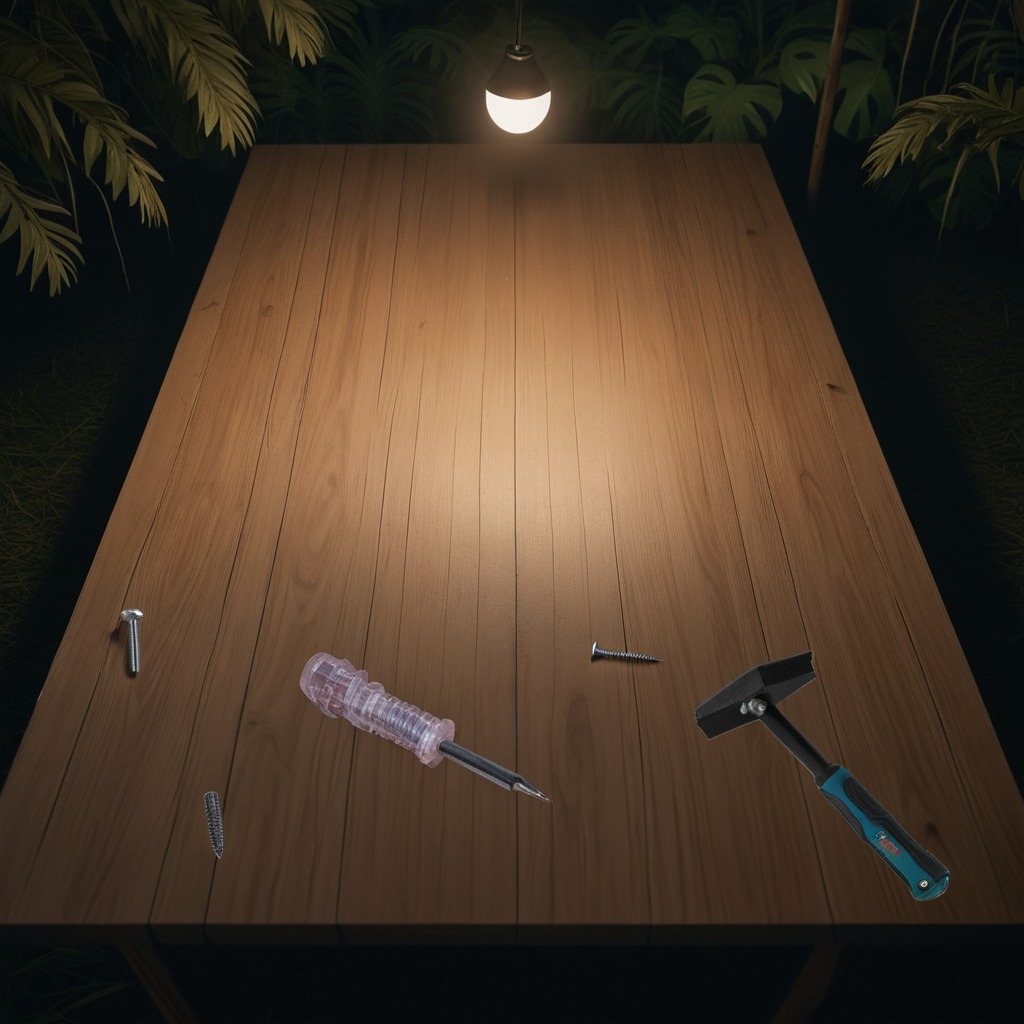
A hammer, an iron nail, a metal machine screw, a coiled metal spring, and a screwdriver are lying on the wooden table.